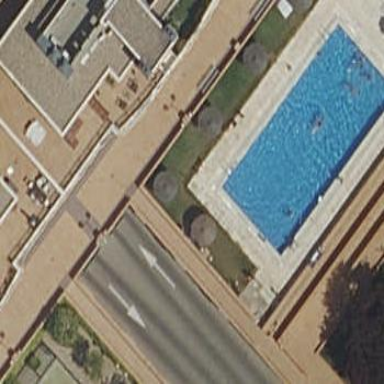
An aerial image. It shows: Swimming pool located in leisure land.